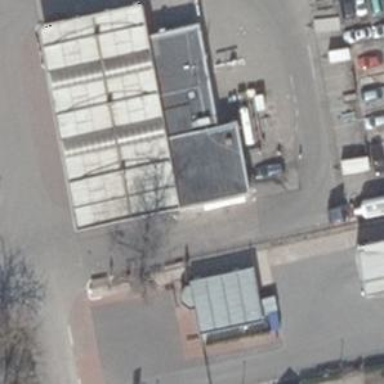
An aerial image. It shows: Convenience store under the retail building.